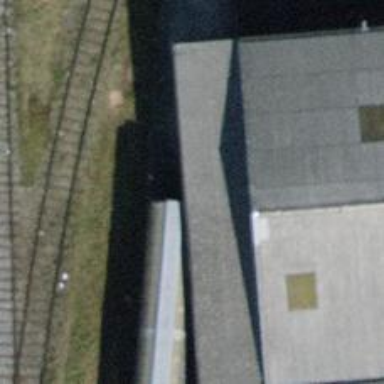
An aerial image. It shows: Railway buffer stop.